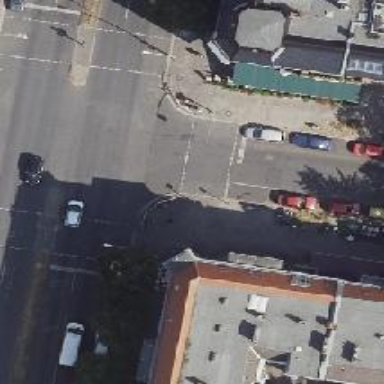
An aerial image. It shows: Road crossing with traffic signals.